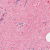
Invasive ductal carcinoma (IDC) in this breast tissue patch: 0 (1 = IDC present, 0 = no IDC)